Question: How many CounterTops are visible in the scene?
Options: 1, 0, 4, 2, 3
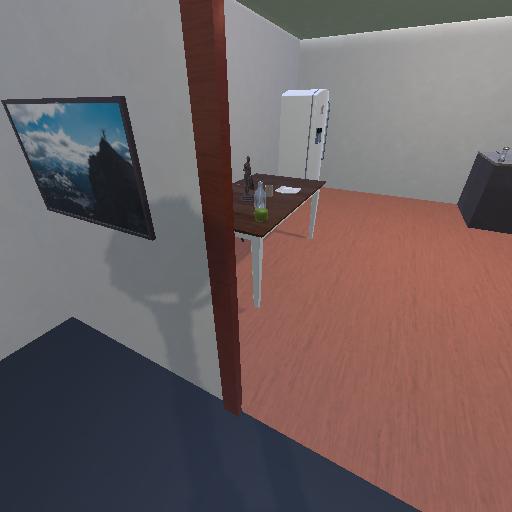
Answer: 1